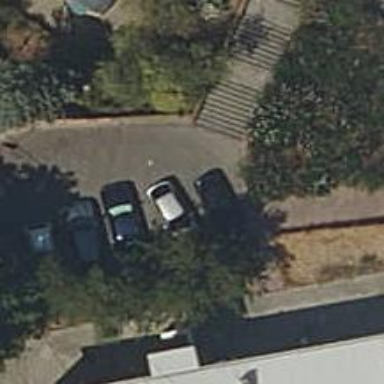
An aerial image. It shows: Road with steps.